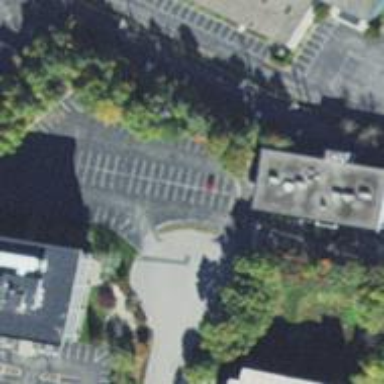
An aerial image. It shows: Parking area with surface.